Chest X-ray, PA view. Patient: 71 years old, sex M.
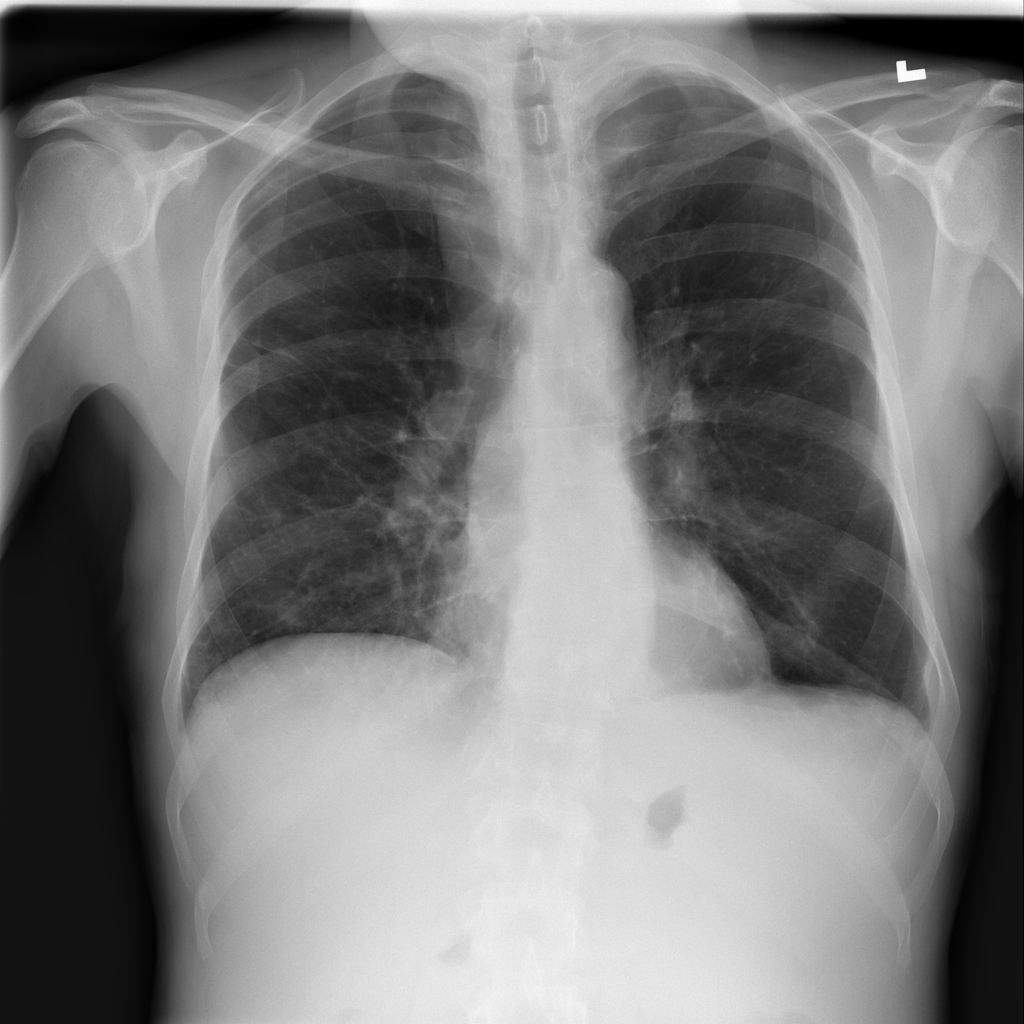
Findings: Infiltration, Nodule